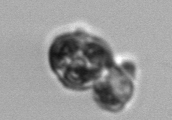
Label: Proterythropsis